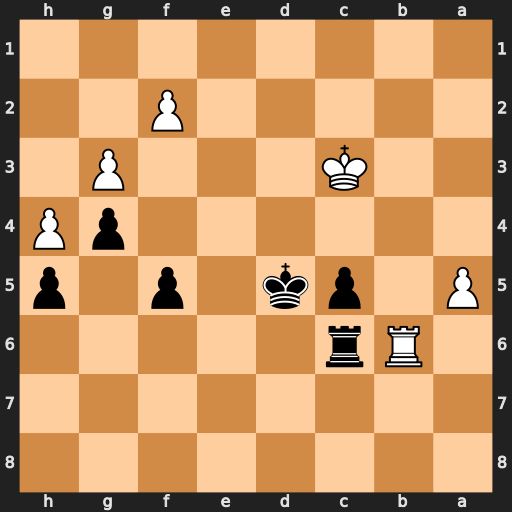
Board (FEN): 8/8/1Rr5/P1pk1p1p/6pP/2K3P1/5P2/8
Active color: b
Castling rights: -
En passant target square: -
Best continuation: Rxb6 axb6 Kc6 Kc4 Kxb6 Kd5 Kb5